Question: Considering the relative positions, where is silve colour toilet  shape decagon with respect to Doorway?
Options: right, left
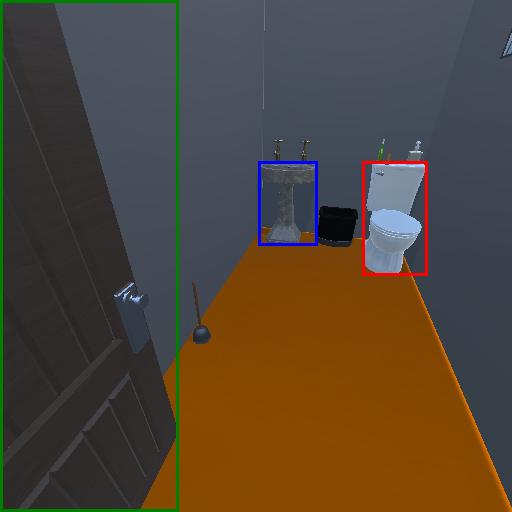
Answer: right